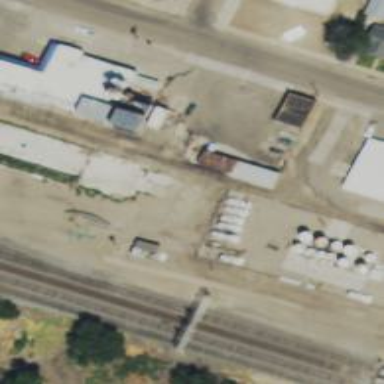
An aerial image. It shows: Chain link fence is in the scene.